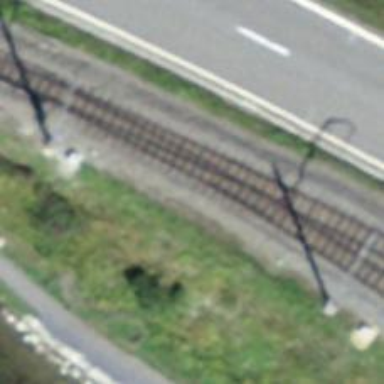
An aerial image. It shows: Narrow-gauge railway with single track. The railway is electrified with contact line.